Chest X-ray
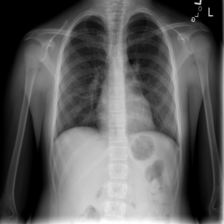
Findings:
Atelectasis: negative
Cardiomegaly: negative
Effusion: negative
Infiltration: negative
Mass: negative
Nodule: negative
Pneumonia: negative
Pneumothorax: negative
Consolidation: negative
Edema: negative
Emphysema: negative
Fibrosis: negative
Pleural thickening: negative
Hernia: negative